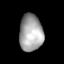
Tissue: lung
Cell type: Myeloid cells
Senescence score: 0.5723
Nuclear area (px): 848
Mean DAPI intensity: 164.467